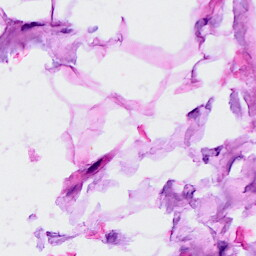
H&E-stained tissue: Breast